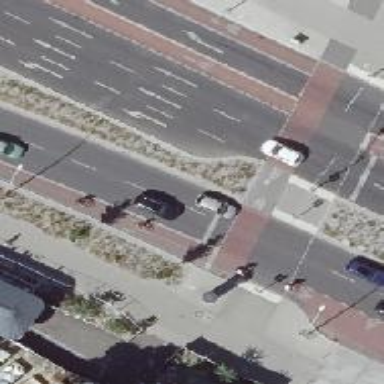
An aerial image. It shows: Traffic island.